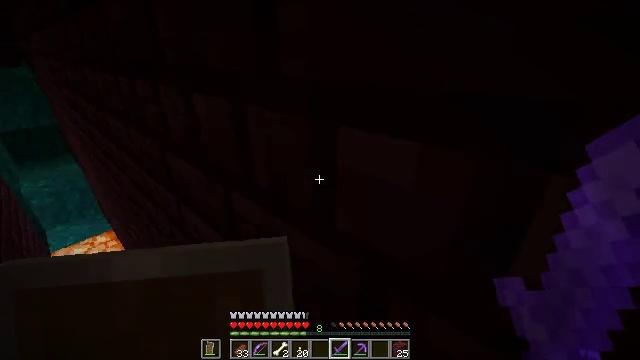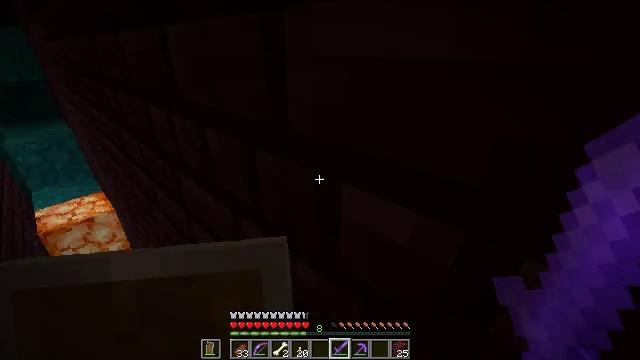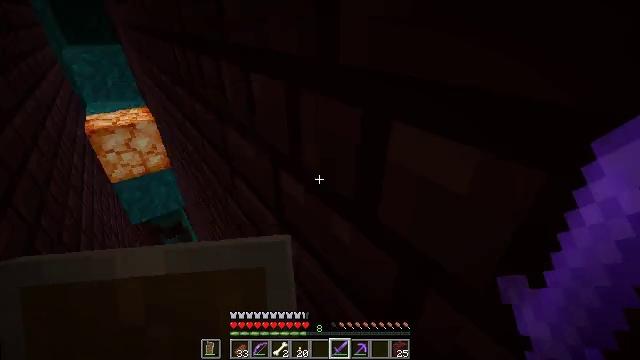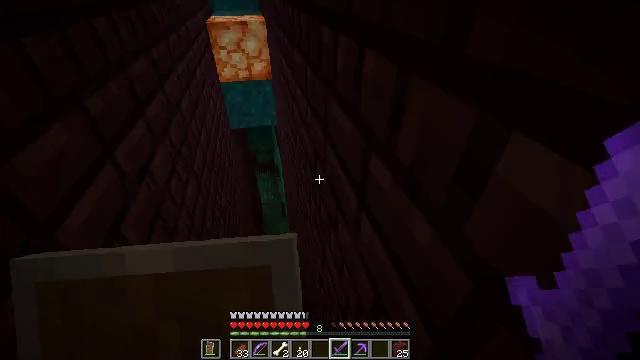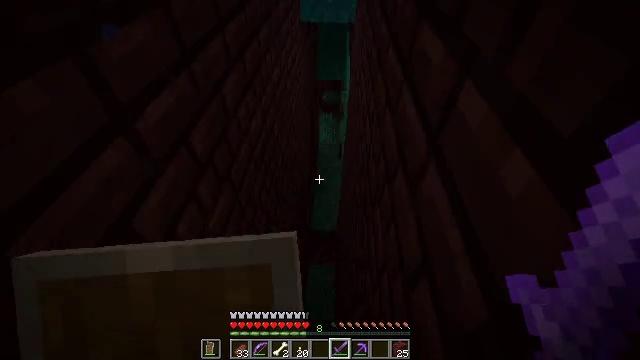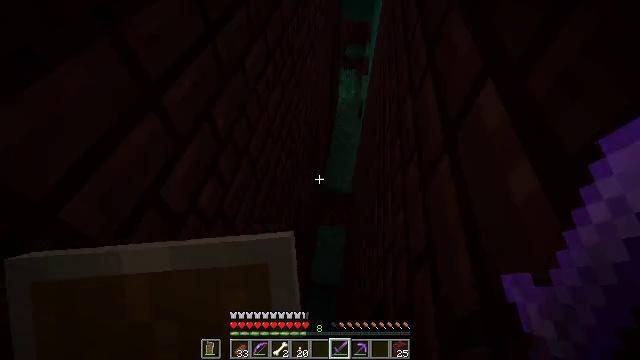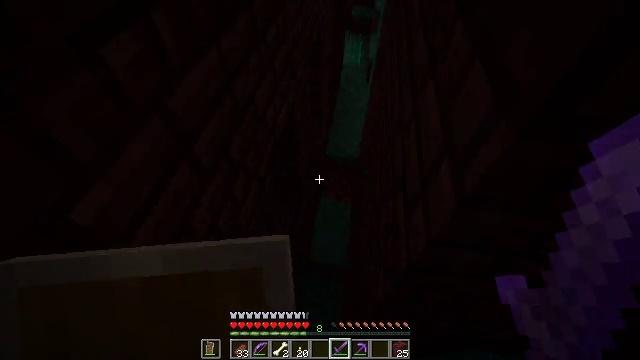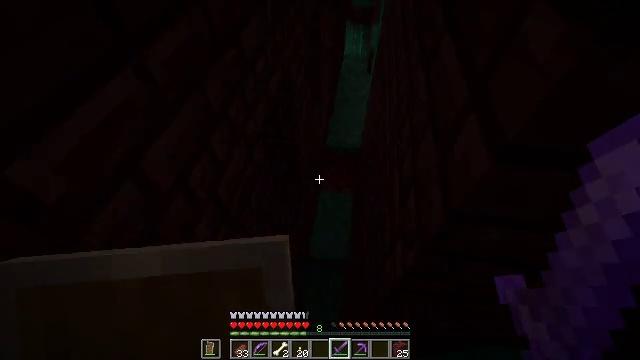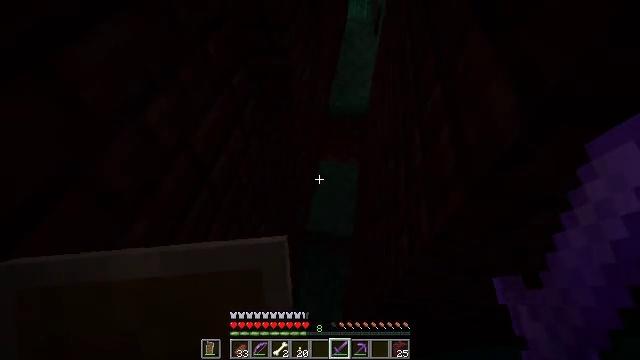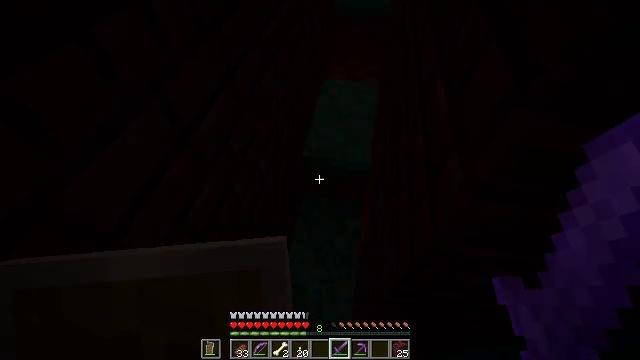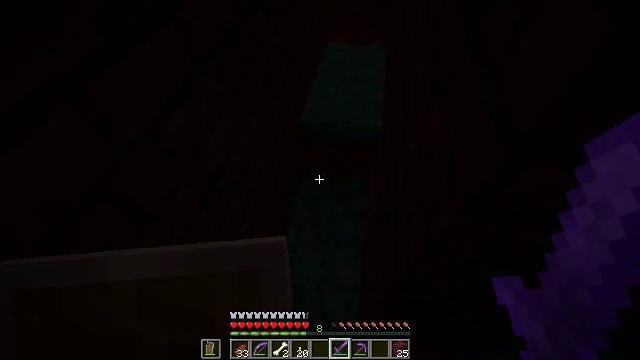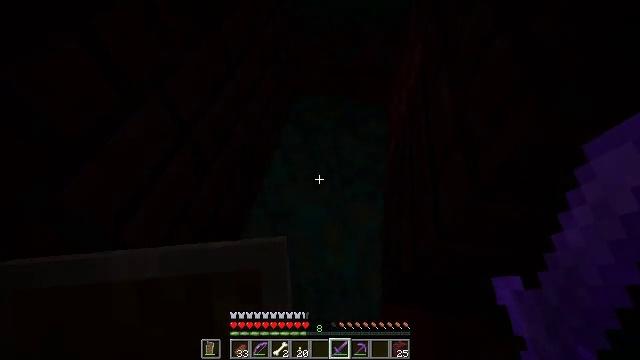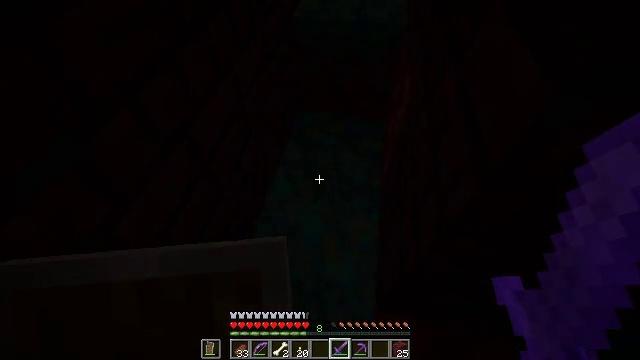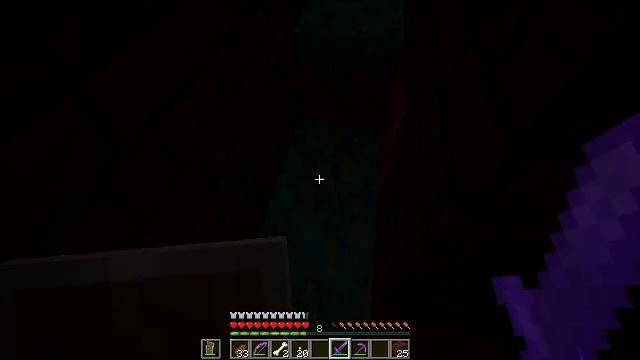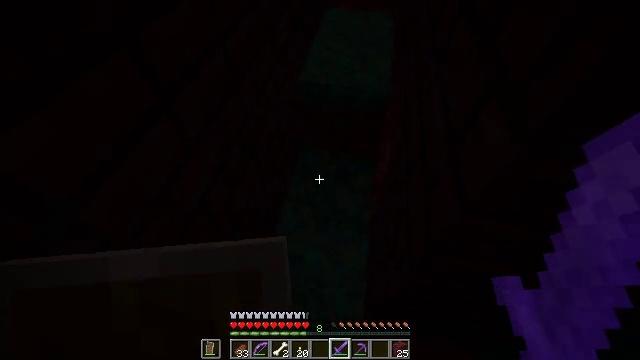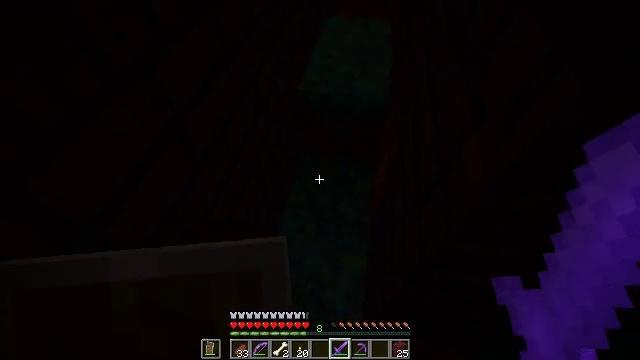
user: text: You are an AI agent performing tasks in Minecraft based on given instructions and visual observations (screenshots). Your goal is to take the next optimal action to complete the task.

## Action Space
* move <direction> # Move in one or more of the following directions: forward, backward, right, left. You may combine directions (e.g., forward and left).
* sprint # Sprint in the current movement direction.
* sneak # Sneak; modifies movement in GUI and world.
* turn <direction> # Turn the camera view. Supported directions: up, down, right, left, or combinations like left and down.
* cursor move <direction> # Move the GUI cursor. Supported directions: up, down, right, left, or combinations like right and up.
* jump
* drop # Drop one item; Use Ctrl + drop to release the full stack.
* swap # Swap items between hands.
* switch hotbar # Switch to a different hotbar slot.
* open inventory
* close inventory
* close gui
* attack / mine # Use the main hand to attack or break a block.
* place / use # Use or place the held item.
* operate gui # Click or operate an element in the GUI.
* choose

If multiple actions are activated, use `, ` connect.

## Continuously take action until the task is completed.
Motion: motion action
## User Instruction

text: Mine nether bricks.
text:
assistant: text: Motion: no_op
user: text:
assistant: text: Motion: turn left and down
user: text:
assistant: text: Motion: turn left and down
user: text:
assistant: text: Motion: turn left and down
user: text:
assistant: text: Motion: turn left and down
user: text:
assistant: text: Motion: no_op
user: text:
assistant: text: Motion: no_op
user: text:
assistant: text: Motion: no_op
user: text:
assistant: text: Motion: jump
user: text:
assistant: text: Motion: jump
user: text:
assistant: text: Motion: jump
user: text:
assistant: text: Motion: jump
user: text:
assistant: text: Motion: jump
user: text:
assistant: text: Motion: move forward, jump
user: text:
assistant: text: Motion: move forward, jump
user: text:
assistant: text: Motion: move forward, jump
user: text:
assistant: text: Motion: move forward, jump
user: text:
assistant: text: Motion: move forward, jump
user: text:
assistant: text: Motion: move forward, jump
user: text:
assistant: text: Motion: move forward, turn right and up, jump
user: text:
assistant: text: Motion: move forward, turn right and up, jump
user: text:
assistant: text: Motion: move forward, turn right and up, jump
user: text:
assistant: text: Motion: move forward, jump
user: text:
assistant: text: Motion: move forward
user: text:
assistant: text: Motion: move forward, turn right and up
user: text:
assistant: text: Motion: move forward, turn up
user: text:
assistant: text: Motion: move forward, turn up
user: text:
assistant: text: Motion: move forward, turn left and up
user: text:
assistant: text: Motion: move forward, turn up, jump
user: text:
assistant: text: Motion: move forward, turn up, jump